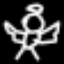
Label: angel